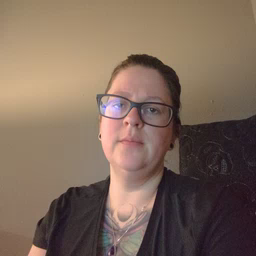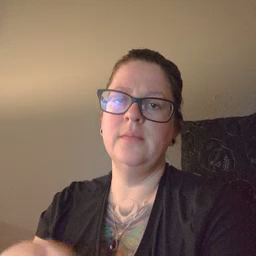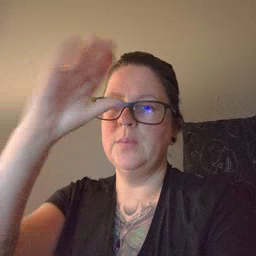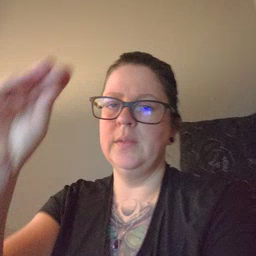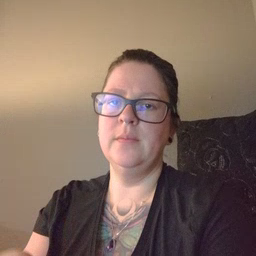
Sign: boy